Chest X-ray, PA view. Patient: 51 years old, sex F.
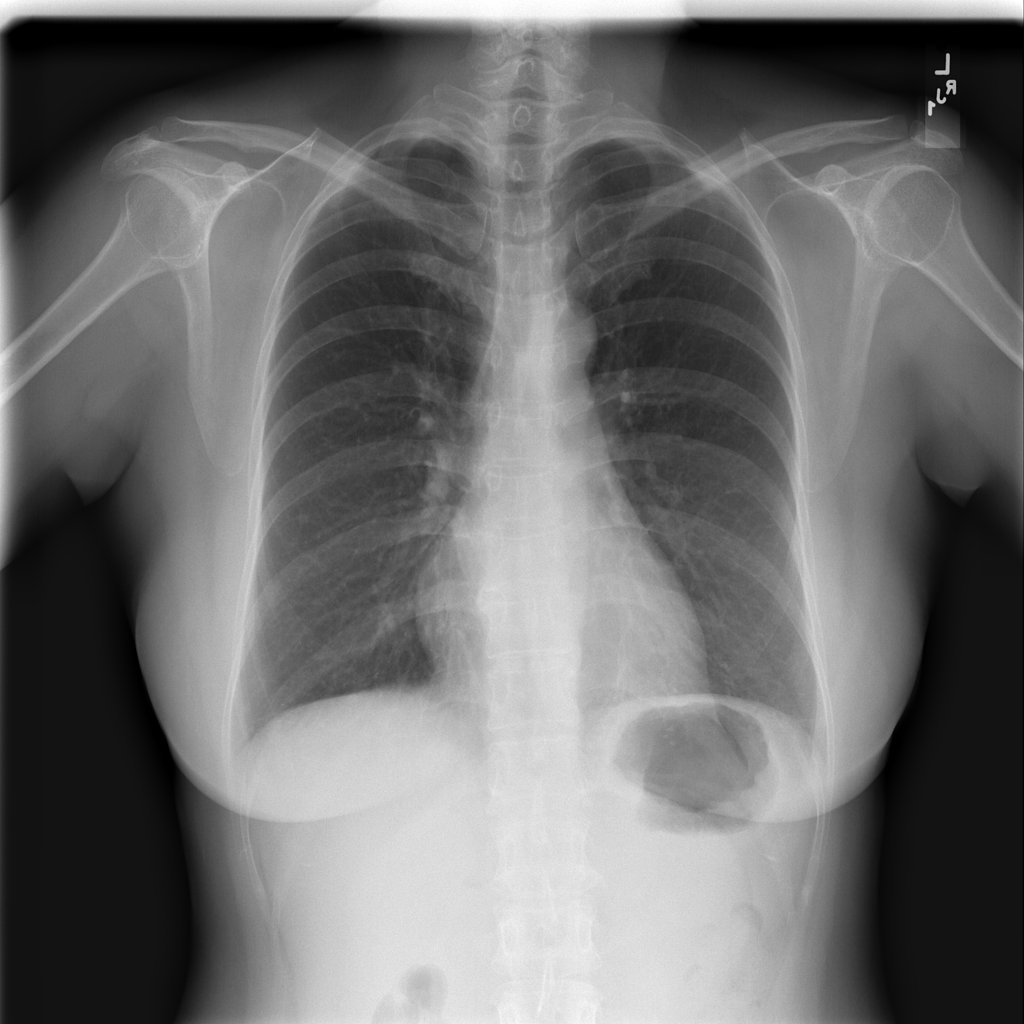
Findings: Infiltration